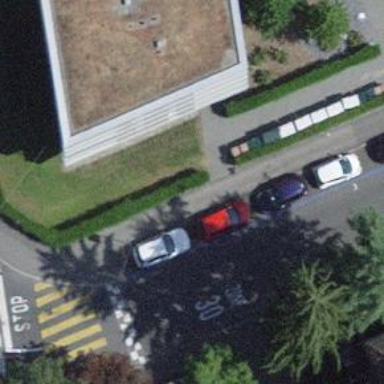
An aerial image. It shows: Bicycle parking area with stands available.